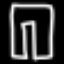
Label: pants